Chest X-ray. View position: AP
Patient age: 43
Patient sex: F
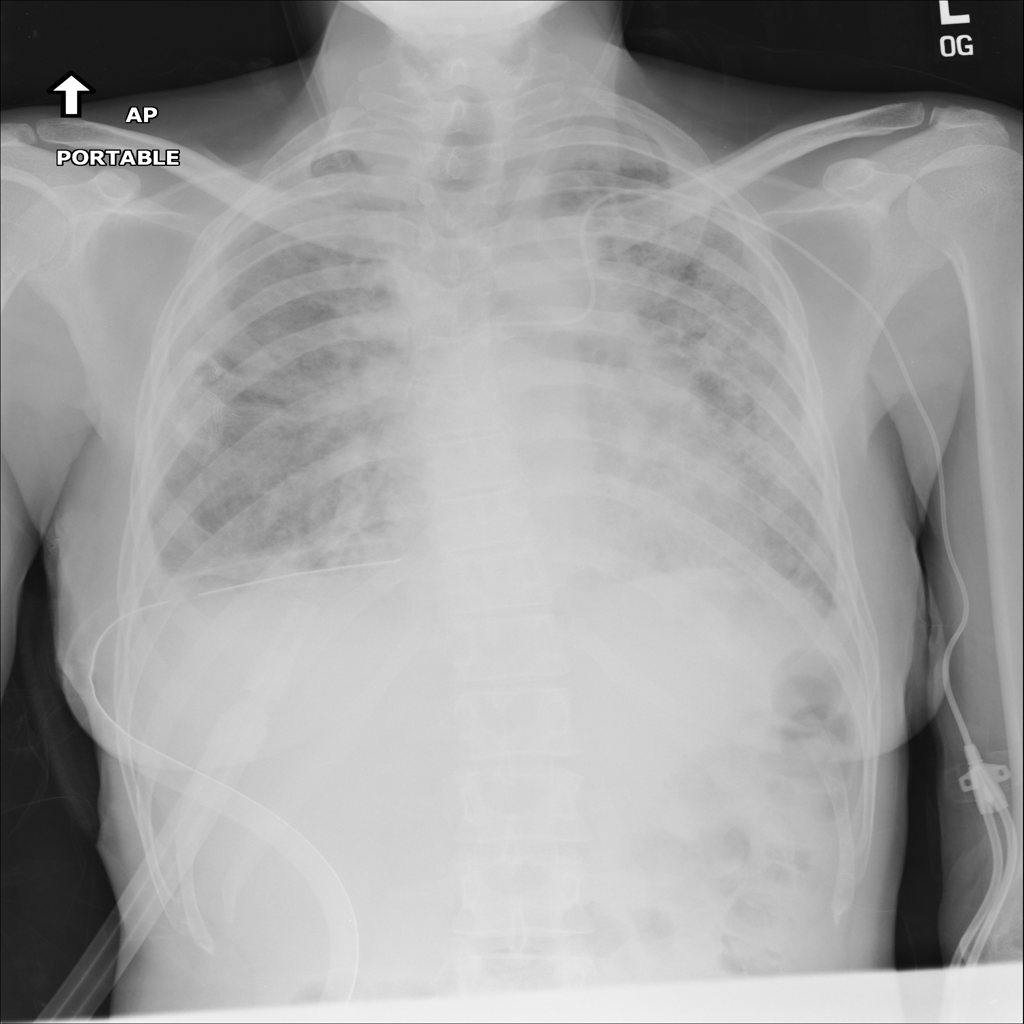
Finding: Pneumothorax